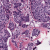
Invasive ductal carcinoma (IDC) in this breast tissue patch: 0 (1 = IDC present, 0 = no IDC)